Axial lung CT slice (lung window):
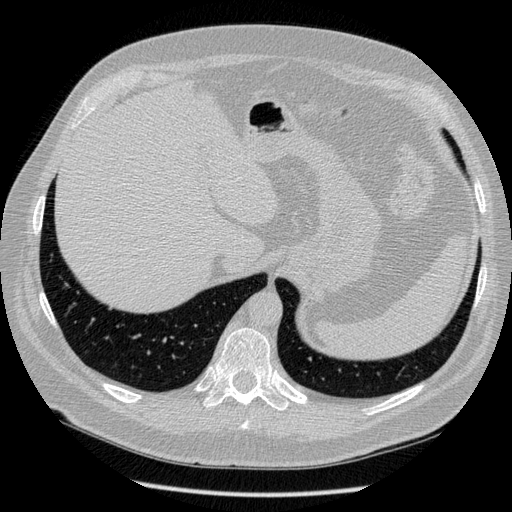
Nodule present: no